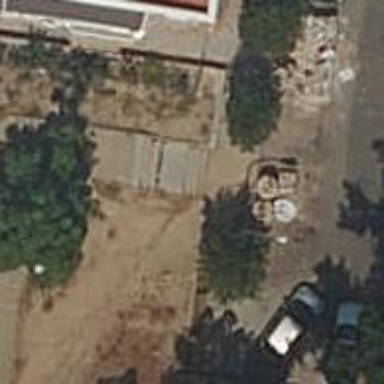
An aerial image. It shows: Set of steps on the road.